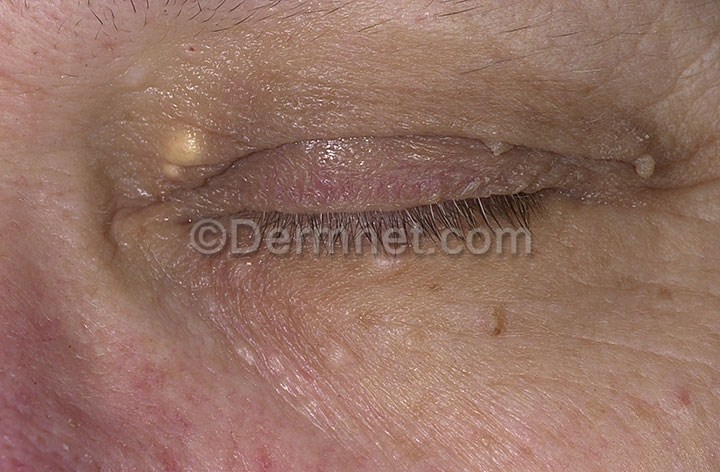
Disease: Seborrheic Keratoses and other Benign Tumors